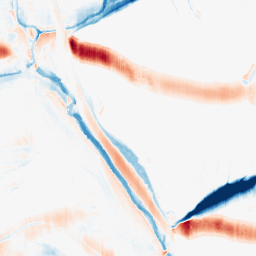
Category: morphological
Decomposition family: morphological_ellipse
Decomposition parameters: operation: average
width: 30
height: 5
Upsampling method: bspline
Upsampling parameters: scale: 4
Upsampling scale: 4